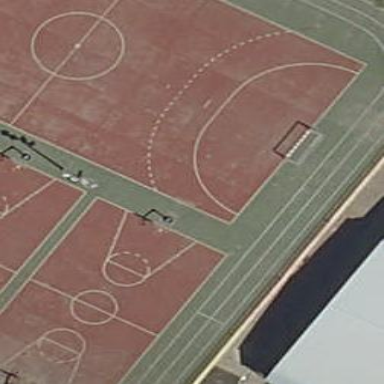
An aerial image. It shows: Basketball court in the leisure land pitch.